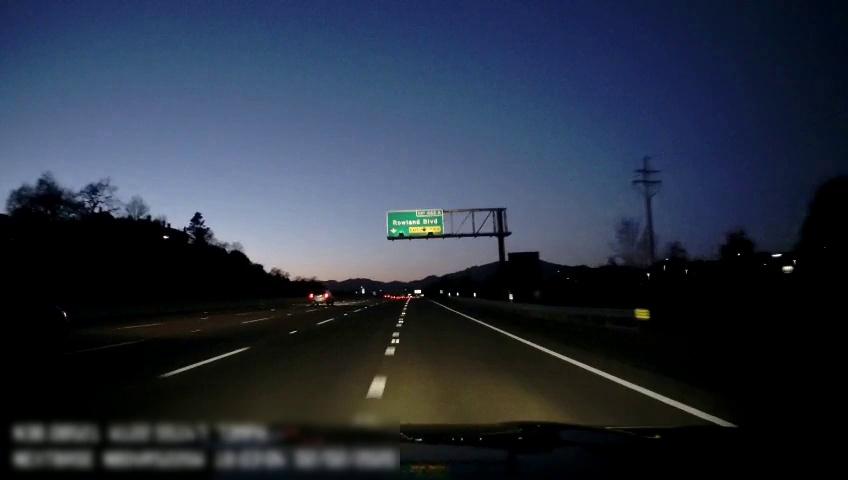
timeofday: Dusk/Dawn/Twilight
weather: Other
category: Drivable Space
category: Vehicles | SUV
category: Vehicles | SUV
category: Lanes | Alternate Lane
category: Lanes | Alternate Lane
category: Lanes | Alternate Lane
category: Lanes | Alternate Lane
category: Lanes | Alternate Lane
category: Lanes | Alternate Lane
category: Traffic | Signs
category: Traffic | Signs